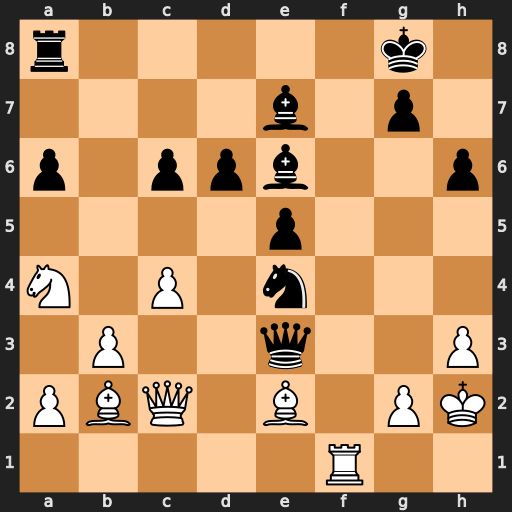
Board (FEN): r5k1/4b1p1/p1ppb2p/4p3/N1P1n3/1P2q2P/PBQ1B1PK/5R2
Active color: w
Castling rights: -
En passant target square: -
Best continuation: Rf3 Qd2 Qxe4